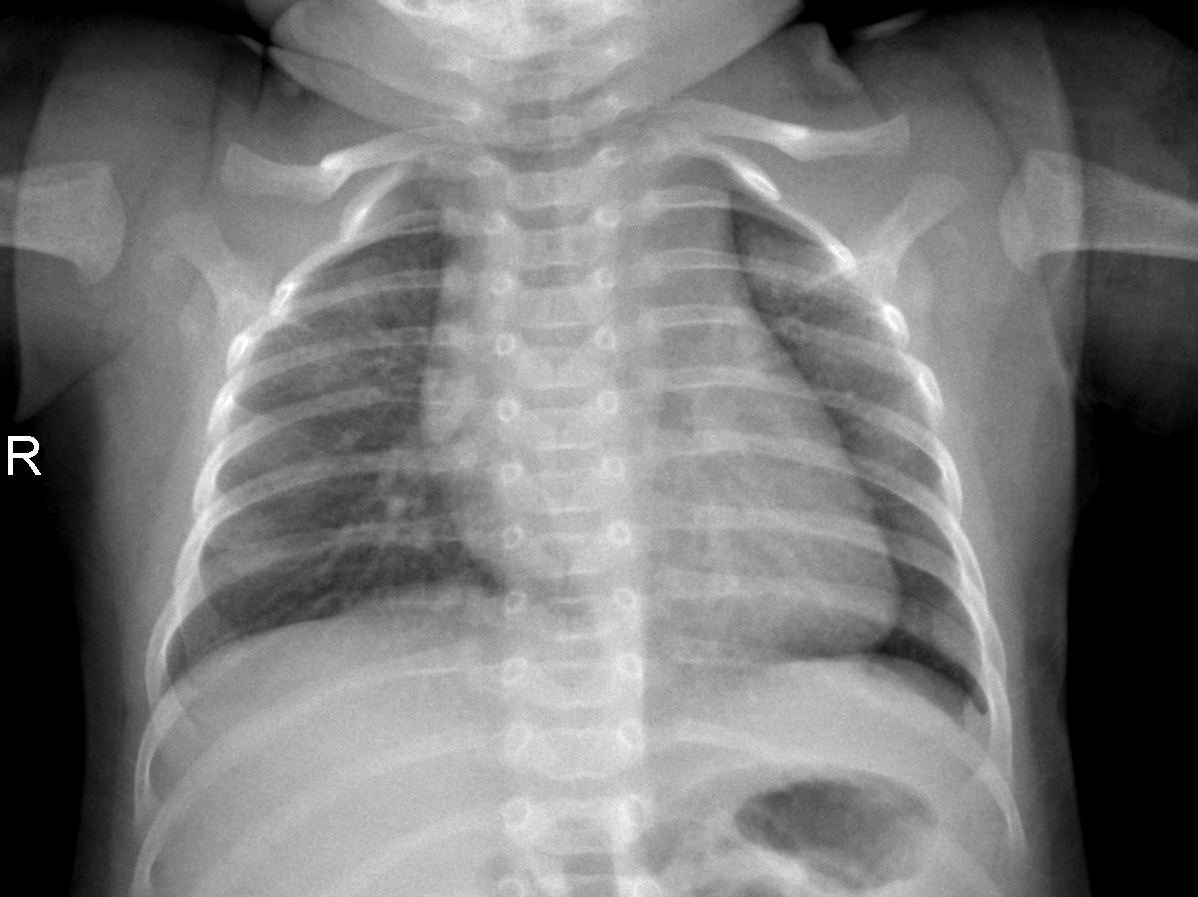
Diagnosis: NORMAL